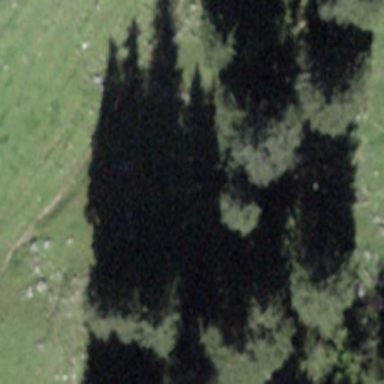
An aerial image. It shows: Forest area.